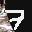
Label: 7